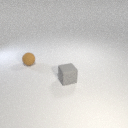
small gray rubber cube in front of small brown rubber sphere